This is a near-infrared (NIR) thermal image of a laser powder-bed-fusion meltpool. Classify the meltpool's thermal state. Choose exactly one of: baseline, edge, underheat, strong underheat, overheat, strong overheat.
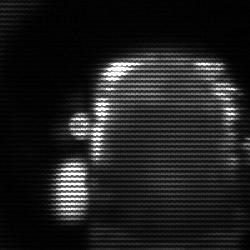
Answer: baseline